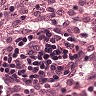
Metastatic tissue present: no